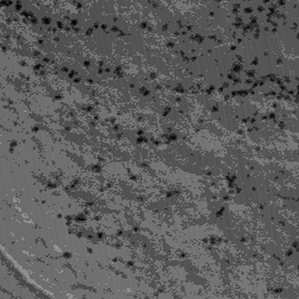
Label: frost